Field crop: maize
Growth stage: 2
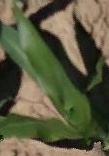
Species: maize